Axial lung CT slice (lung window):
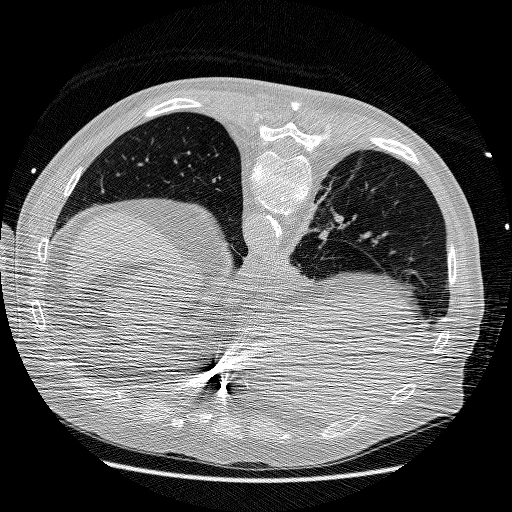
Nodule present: no